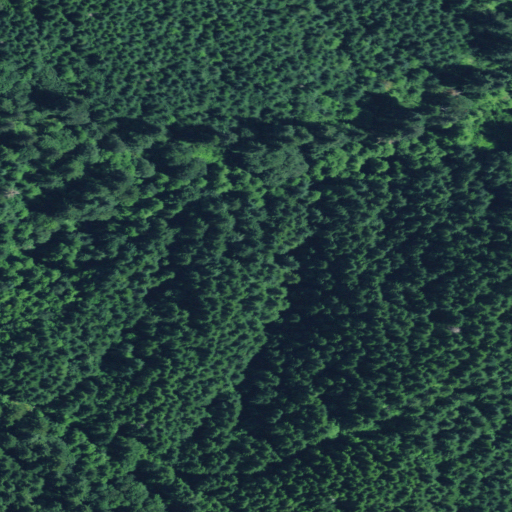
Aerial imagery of ridge(s) in Oregon named Wilson Ridge containing evergreen forest, mixed forest, and open development